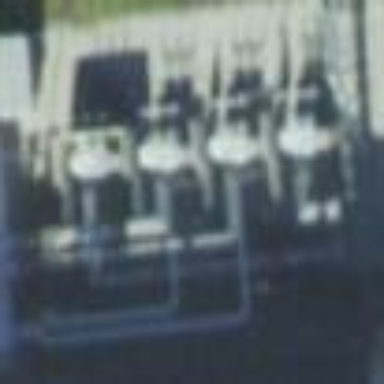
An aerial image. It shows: Outdoor industrial substation.